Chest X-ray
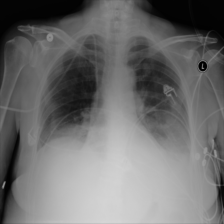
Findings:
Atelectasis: negative
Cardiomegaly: negative
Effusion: positive
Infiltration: positive
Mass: negative
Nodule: negative
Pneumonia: negative
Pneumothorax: negative
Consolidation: negative
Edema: negative
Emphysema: negative
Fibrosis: negative
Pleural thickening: negative
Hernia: negative